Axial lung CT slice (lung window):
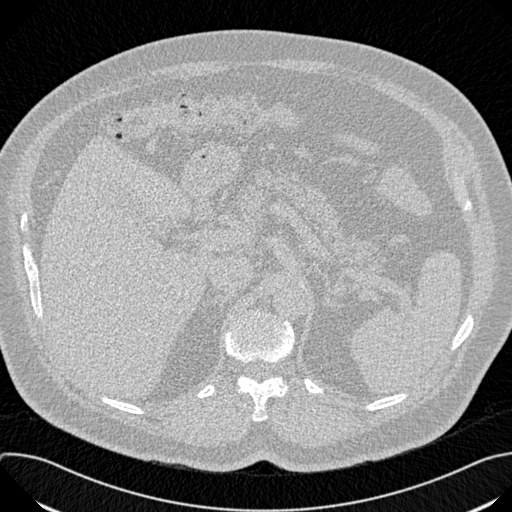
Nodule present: no